Question: I have created a sample picker-view which will display some details. Setting the Background color using:
'''
_pickerView.backgroundColor = [UIColor redColor];
'''
doesn't seems to be working . But I wish I could create a picker view like the below image

What I was trying to do is , the entire PickerView background color should not be white, it should fill with the 'UIColor' which I am giving. Is that possible?? How it can be done ??
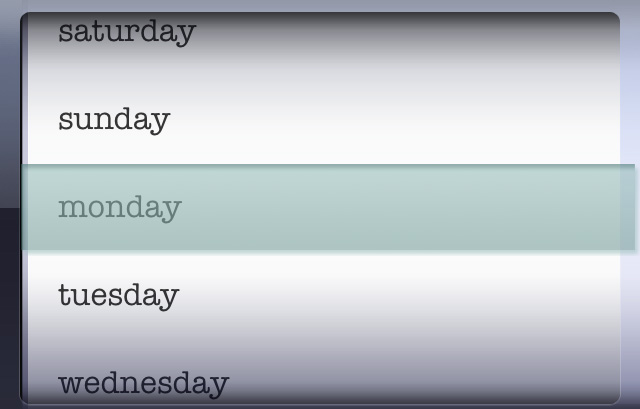
Answer: Addition to Nina's answer, below are some of the good custom Picker view controls which will be good to use in terms of performance and customizable.
1. http://www.cocoacontrols.com/platforms/ios/controls/cppickerview
2. http://www.cocoacontrols.com/platforms/ios/controls/afpickerview
3. http://www.cocoacontrols.com/platforms/ios/controls/v8horizontalpickerview (Horizontal PickerView)